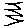
Label: zigzag